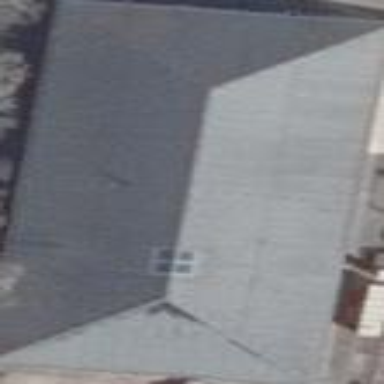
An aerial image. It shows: Building with hipped roof made of tar paper.